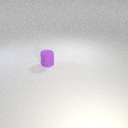
small purple rubber cylinder